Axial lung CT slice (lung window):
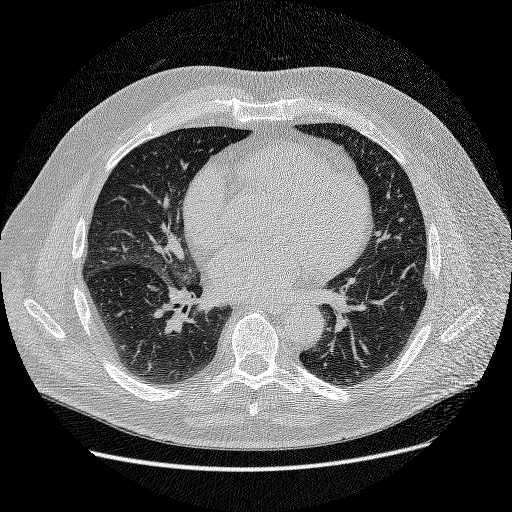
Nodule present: no